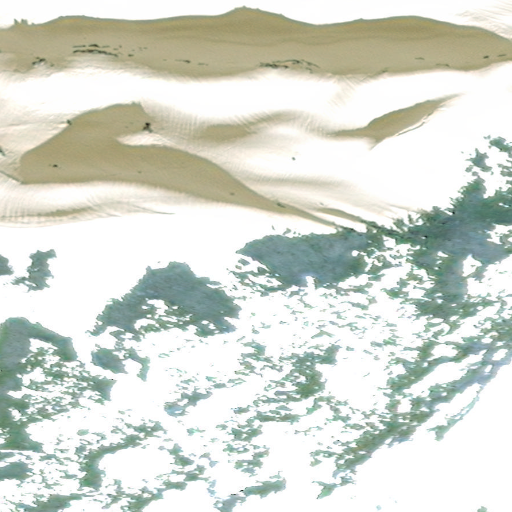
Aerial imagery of mountain in Alaska named Soapberry Mountain containing only unknown